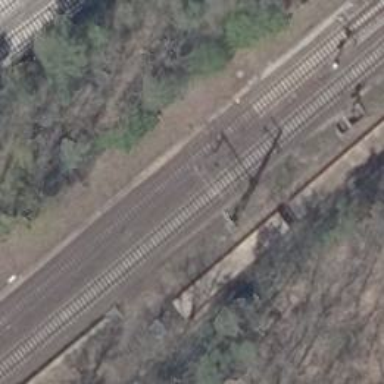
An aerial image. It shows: Milestone along the railway track with catenary mast.